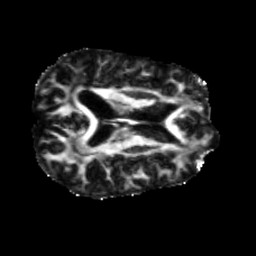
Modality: FA
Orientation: axial
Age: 42
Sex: male
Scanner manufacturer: siemens
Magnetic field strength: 3 T
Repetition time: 5.25 s
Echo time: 0.08 s